Question: I have some data in an Excel spreadsheet, which represents a bunch of date-times where samples have been taken. The dates are increasing linearly but there are some periodic gaps (leading to discontinuities in the date-data).
See the attached image as this shows the periodic nature of the data. Notice the rate of change shows clear spikes where discontinuities occur.

The data is a single column in an Excel spreadsheet of DateTimes. I would like to forecast this repeating series into the future so as to make estimates of future discontinuities.
Ultimately I want to code this in C# but if anyone has an idea of an algorithm that can perform such a forecast, either in Excel, or C#/C it would be great!
I thought about Auto-Correlation however can't figure out how to do that in Excel to test it.
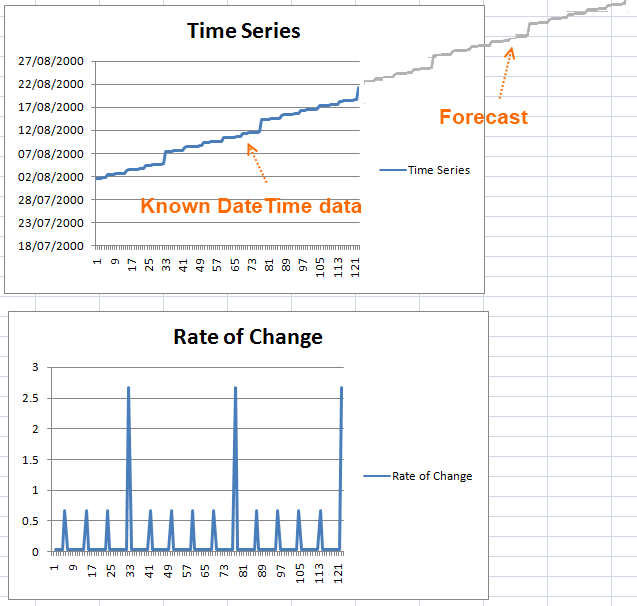
Answer: to explain my comments about correct data representation:

if the data can be represented by a linear function, i.e.:
'''
f(date) = start_value + daily_increase * (date - fist_date)
'''
then you can do a simple linear regression - in my excel example use this <URL>:
'''
=LINEST(C2:C31;A2:A31)
'''
the results (6, -220436) are linear and constant factors of a linear regression formula:=> 'f(date) = 6 * date - 220436'